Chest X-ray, AP view. Patient: 47 years old, sex M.
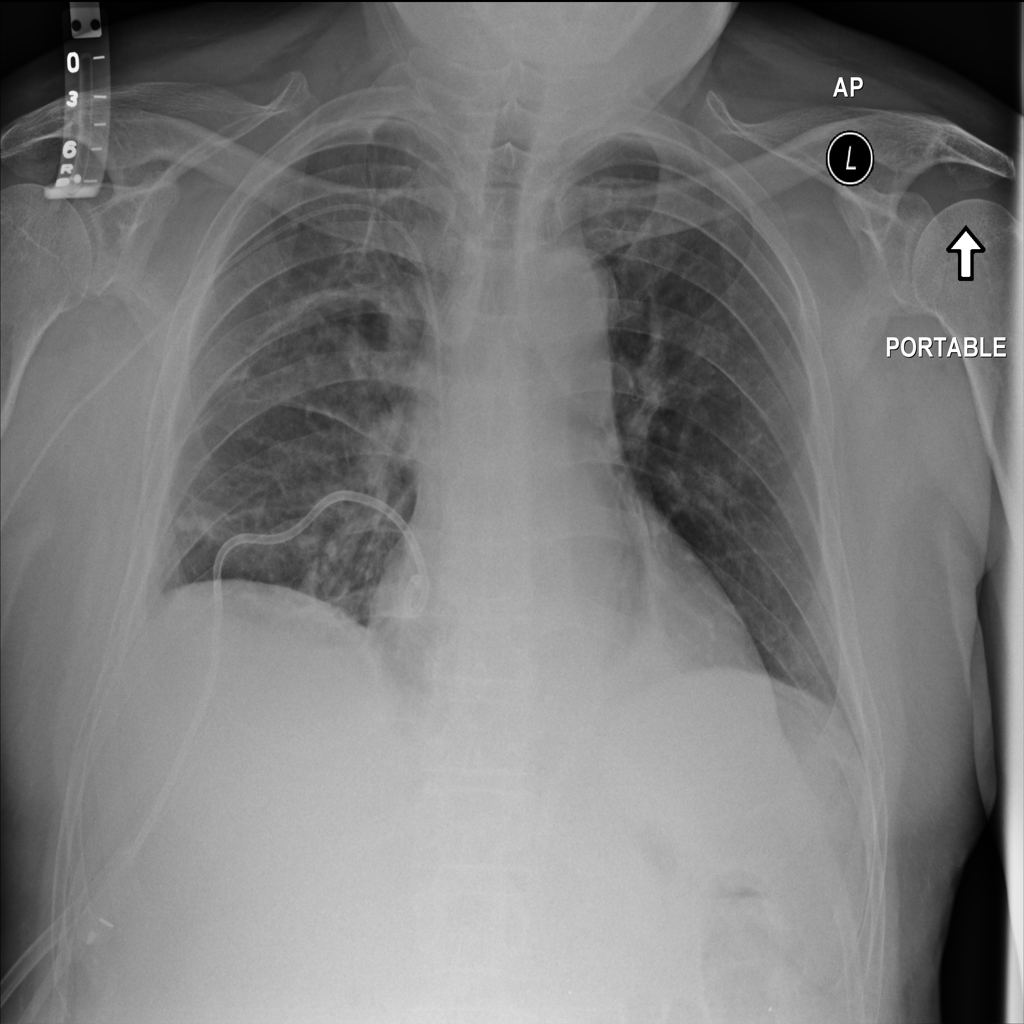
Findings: Atelectasis, Effusion